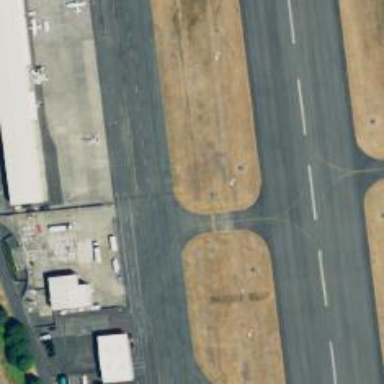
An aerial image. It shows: Image of taxiway at airport.